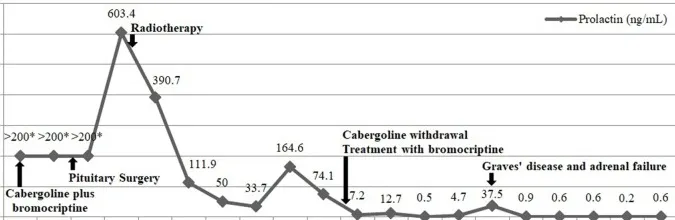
Evolution of serum prolactin levels over time and its relation with medical, surgical, and radiation therapy. *Samples not diluted.
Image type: chart (chart)